Question: Count the number of objects in the diagram.
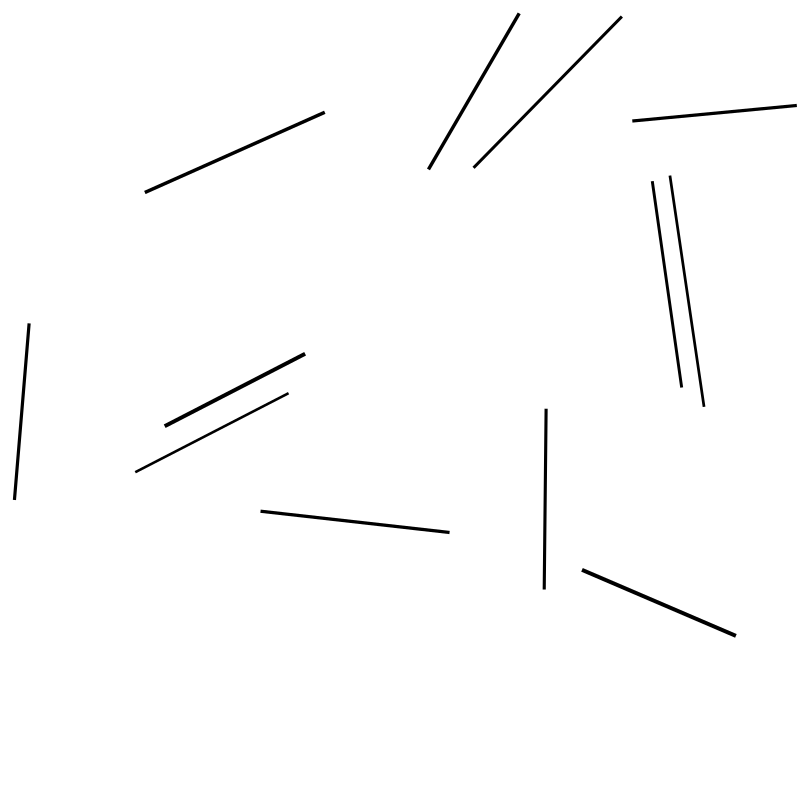
Answer: 12